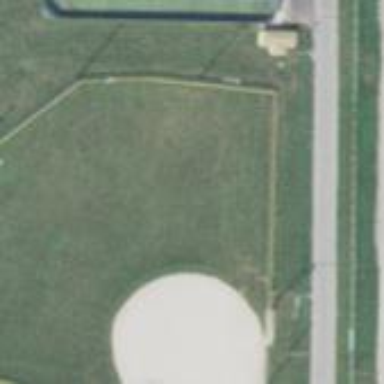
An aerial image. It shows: Baseball pitch for leisure land activities.